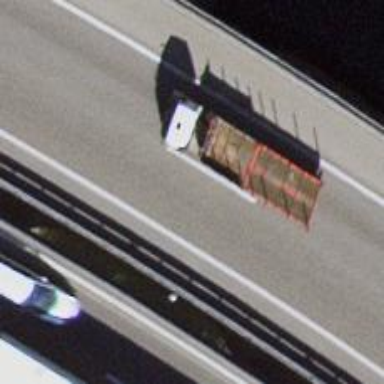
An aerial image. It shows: Asphalt bridge over motorway.